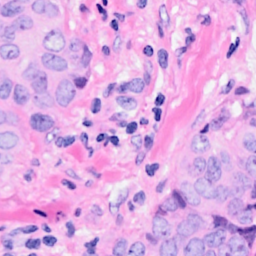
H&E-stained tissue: Breast